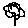
Label: flower